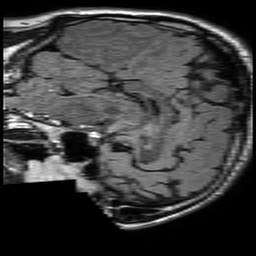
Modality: FLAIR
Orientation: sagittal
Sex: male
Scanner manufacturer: philips
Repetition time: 11 s
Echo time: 0.125 s